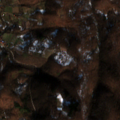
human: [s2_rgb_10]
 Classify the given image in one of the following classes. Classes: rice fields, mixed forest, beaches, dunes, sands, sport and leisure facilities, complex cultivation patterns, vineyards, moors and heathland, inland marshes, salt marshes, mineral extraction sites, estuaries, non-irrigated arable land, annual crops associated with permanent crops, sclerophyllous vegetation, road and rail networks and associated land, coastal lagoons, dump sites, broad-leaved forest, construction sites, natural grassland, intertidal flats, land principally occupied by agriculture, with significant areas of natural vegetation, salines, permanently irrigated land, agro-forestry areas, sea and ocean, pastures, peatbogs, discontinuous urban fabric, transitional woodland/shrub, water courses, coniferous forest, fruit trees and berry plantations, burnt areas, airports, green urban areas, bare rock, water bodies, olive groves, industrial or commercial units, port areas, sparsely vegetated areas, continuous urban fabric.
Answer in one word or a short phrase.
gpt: land principally occupied by agriculture, with significant areas of natural vegetation, broad-leaved forest